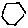
Label: hexagon